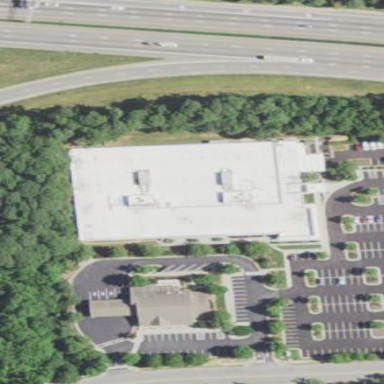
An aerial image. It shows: Commercial building.